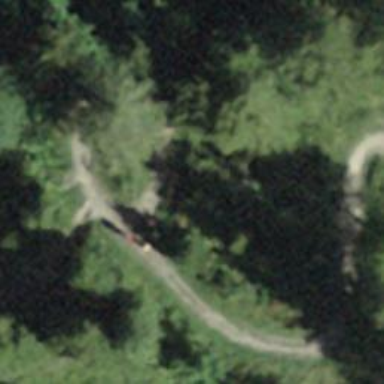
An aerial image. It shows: Unpaved path.